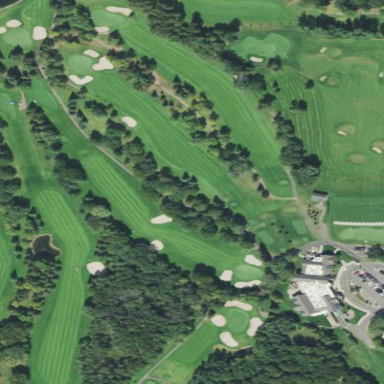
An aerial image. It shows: Rough area on grassy golf course.